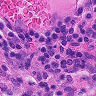
Metastatic tissue present: no